Question: I'm building an application with the following layout:
A RelativeLayout container has a ImageView child as its background and two other RelativeLayouts as the actual content of the page.
The rules of these views are set up as follows:
'''
// Define rules and params for views in the container
ImageView backgroundImg = new ImageView(this);
RelativeLayout.LayoutParams lpImg = new RelativeLayout.LayoutParams(LayoutParams.MATCH_PARENT, LayoutParams.MATCH_PARENT);
lpImg.addRule(RelativeLayout.ALIGN_PARENT_LEFT);
backgroundImg.setImageResource(R.drawable.baggrund_smartphones_retina);
backgroundImg.setLayoutParams(lpImg);
RelativeLayout mainLayout = (RelativeLayout)findViewById(R.id.fragment_main_layout);
RelativeLayout storeLayout = (RelativeLayout)findViewById(R.id.fragment_store_layout);
RelativeLayout.LayoutParams lp1 = new RelativeLayout.LayoutParams(screenWidth, LayoutParams.MATCH_PARENT);
RelativeLayout.LayoutParams lp2 = new RelativeLayout.LayoutParams(screenWidth, LayoutParams.MATCH_PARENT);
lp1.addRule(RelativeLayout.ALIGN_PARENT_LEFT);
lp2.addRule(RelativeLayout.RIGHT_OF, R.id.fragment_main_layout);
mainLayout.setLayoutParams(lp1);
storeLayout.setLayoutParams(lp2);
root.removeAllViews();
//Add background first to ensure its in the back
snapView.addInfoPage(backgroundImg);
snapView.addInfoPage(mainLayout);
'''
Now here is my problem. But my RelativeLayouts are aligning properly to their parent, but the ImageView is not. Instead the imageview is places like this:

What am I doing wrong?
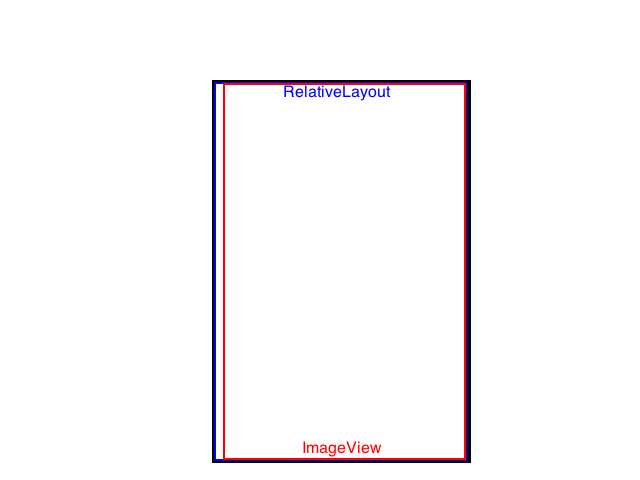
Answer: may be your image dimensions is smaller than the screen dimensions of your parentLayout .
So if you want the image to Fit all the screen use the attribut 'android:scaleType' in your imageView Tag via xml :
'''
<ImageView android:id="@+id/img"
blabla
blabla
android:scaleType="fitXY" />
'''
or programmatically :
'''
imgView.setScaleType(ScaleType.FIT_XY);
'''